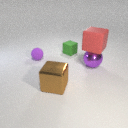
small green rubber cube behind small purple rubber sphere